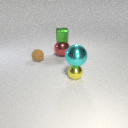
large red metal sphere to the right of small brown rubber sphere